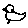
Label: bird